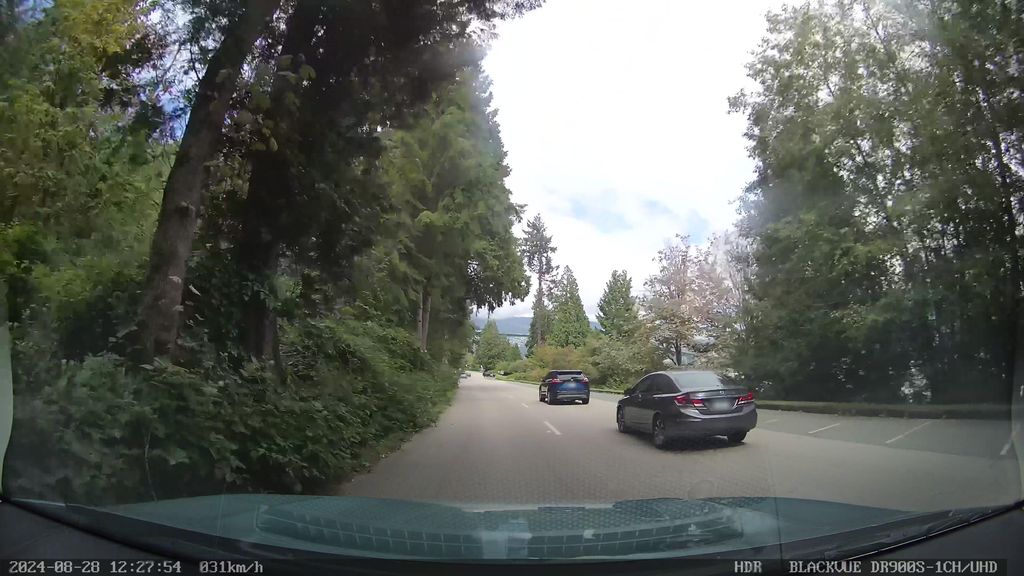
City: vancouver